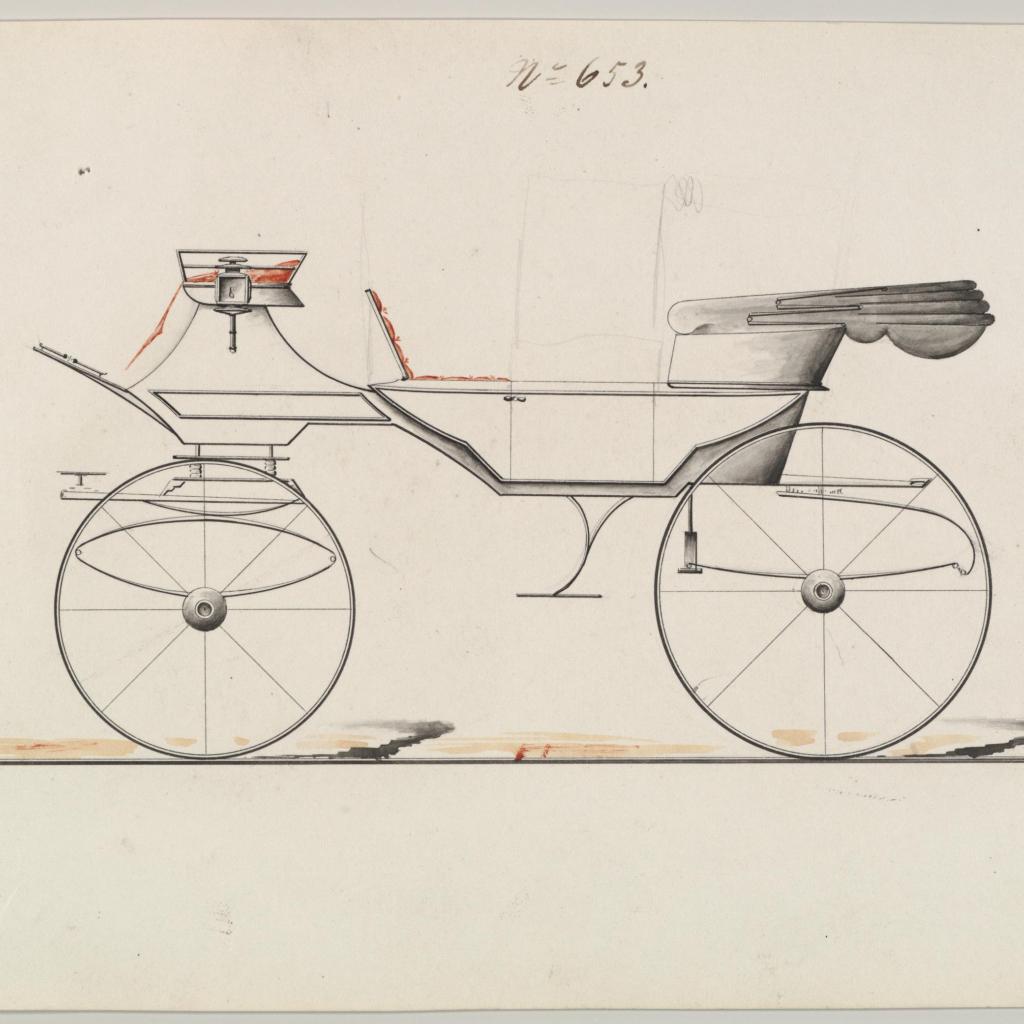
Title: Design for Vis-à-vis, no. 653
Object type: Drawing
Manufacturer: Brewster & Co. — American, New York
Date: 1850–70
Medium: Graphite, pen and black ink, watercolor, and gouache
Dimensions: sheet: 6 1/8 x 8 3/4 in. (15.6 x 22.2 cm)
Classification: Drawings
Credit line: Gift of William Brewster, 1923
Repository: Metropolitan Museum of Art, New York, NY